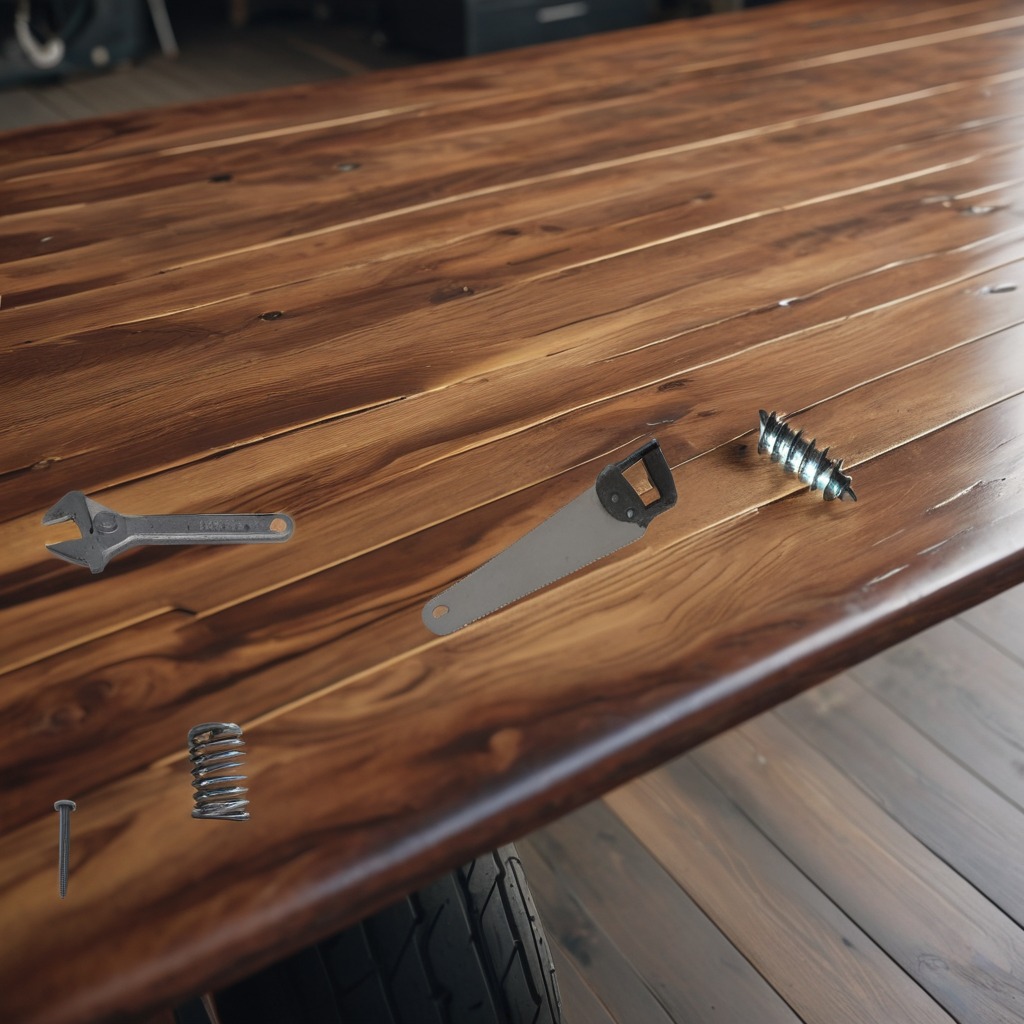
A metal machine screw, an iron nail, a coiled metal spring, a handheld metal saw, and a wrench are lying on an oil-spilled wooden table in a vintage motorcycle garage.